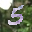
Label: 5